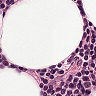
Metastatic tissue present: no